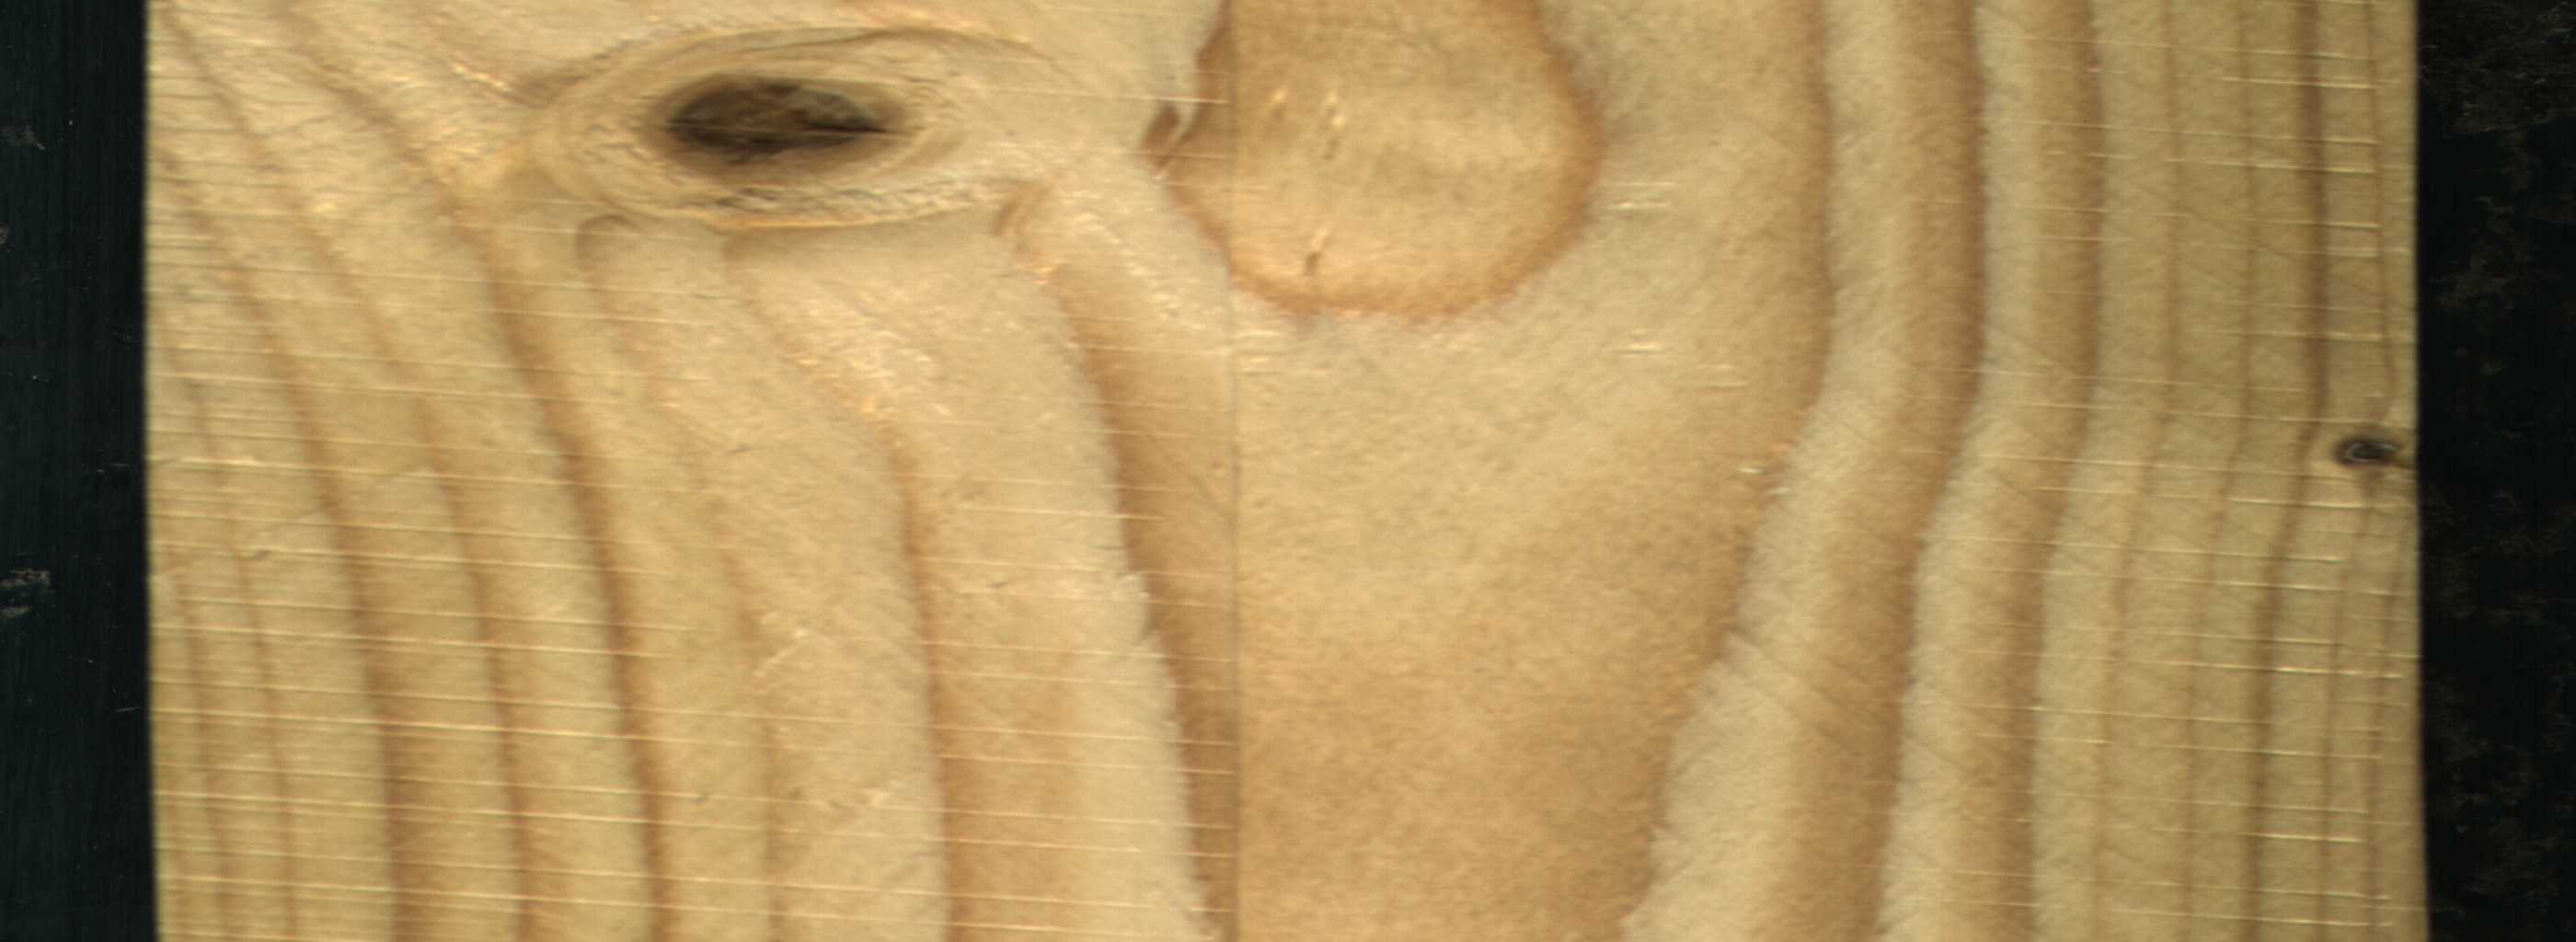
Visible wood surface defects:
Dead_Knot
Live_Knot